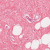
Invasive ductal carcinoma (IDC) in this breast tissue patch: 0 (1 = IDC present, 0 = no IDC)